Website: macys
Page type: delivery-shipping
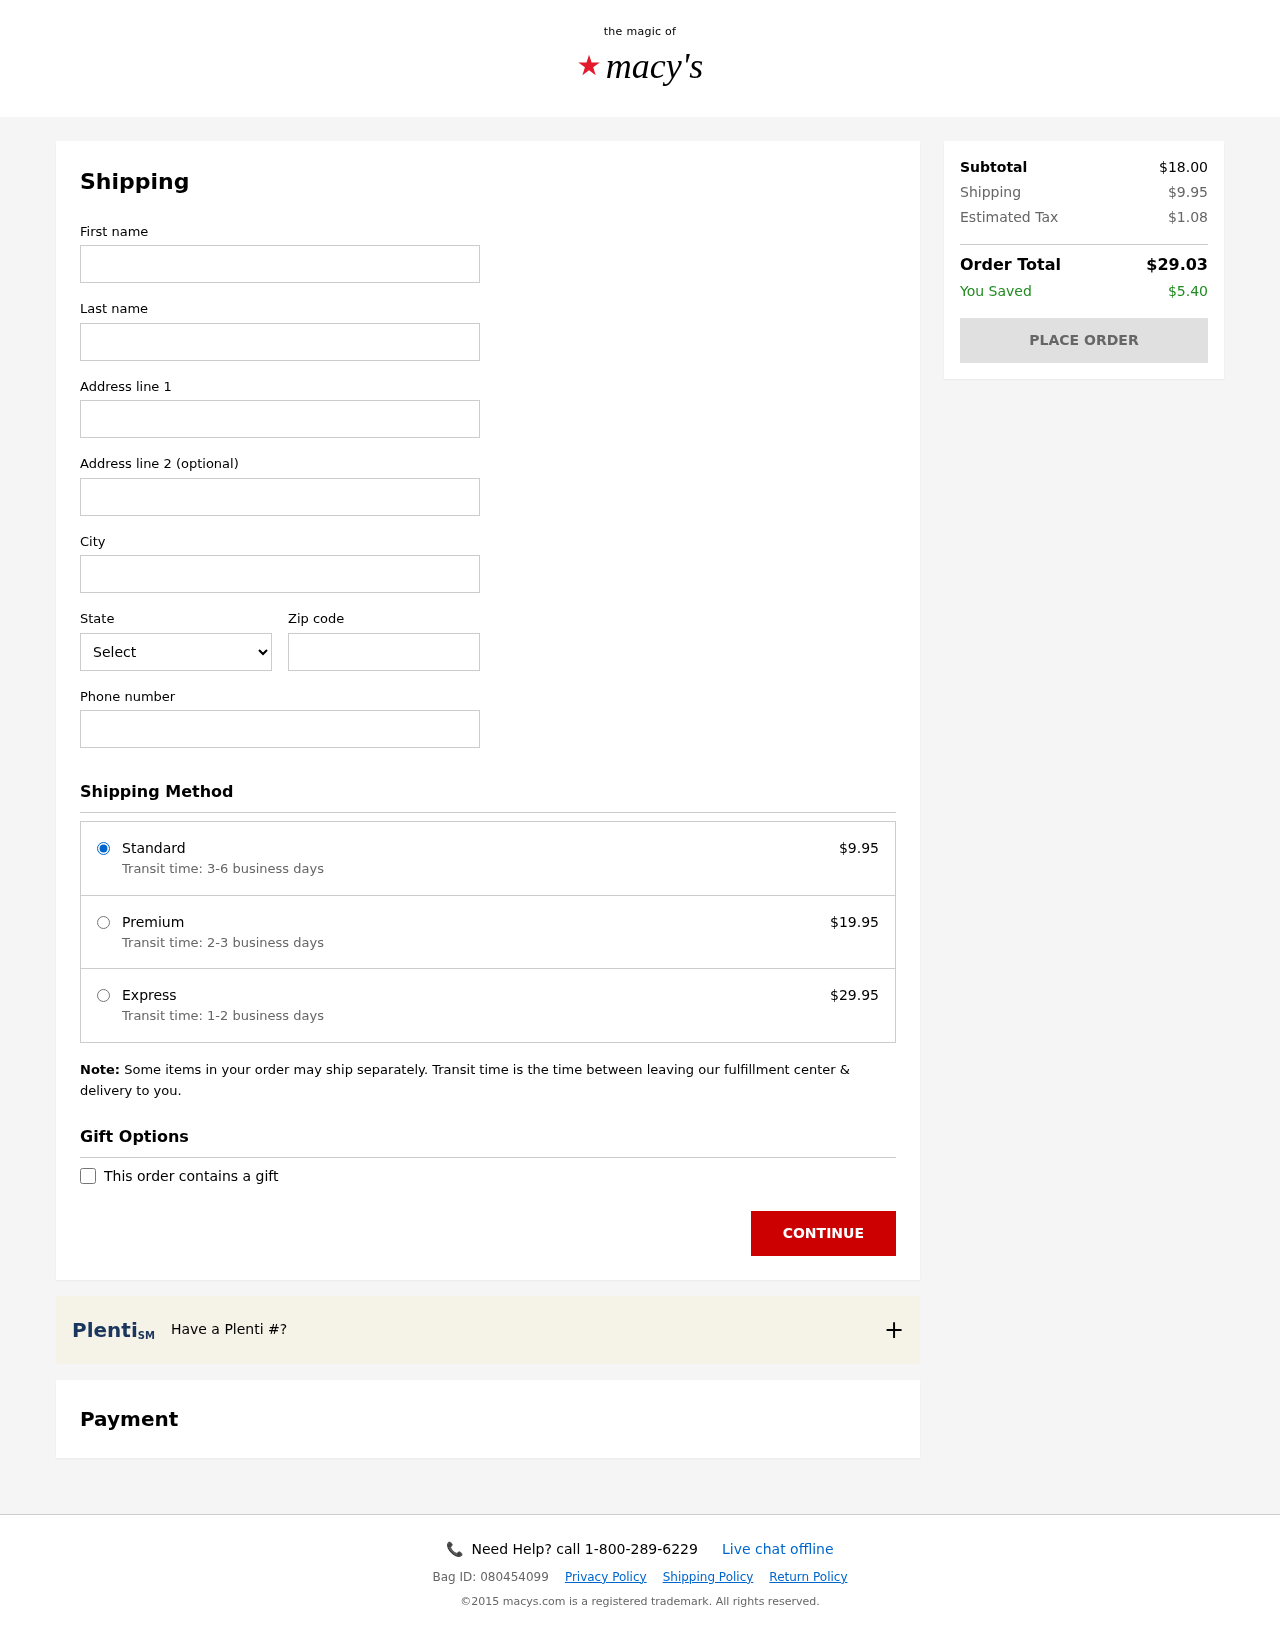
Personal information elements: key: PII_CITY
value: Davisbury
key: PII_FIRSTNAME
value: Shannon
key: PII_LASTNAME
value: Moody
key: PII_PHONE
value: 3984526946
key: PII_POSTCODE
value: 27371
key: PII_STATE_ABBR
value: SC
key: PII_STREET
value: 8605 Jeremy Ports Suite 240
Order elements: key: ORDER_SHIPPING_COST
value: $9.95
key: ORDER_SHIPPING_PREMIUM
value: $19.95
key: ORDER_SHIPPING_EXPRESS
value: $29.95
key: ORDER_SUBTOTAL
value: $18.00
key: ORDER_TAX
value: $1.08
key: ORDER_TOTAL
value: $29.03
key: ORDER_SAVINGS
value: $5.40